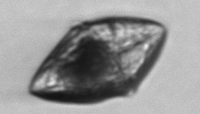
Label: Gyrodinium